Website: bh-photo
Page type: billing-address
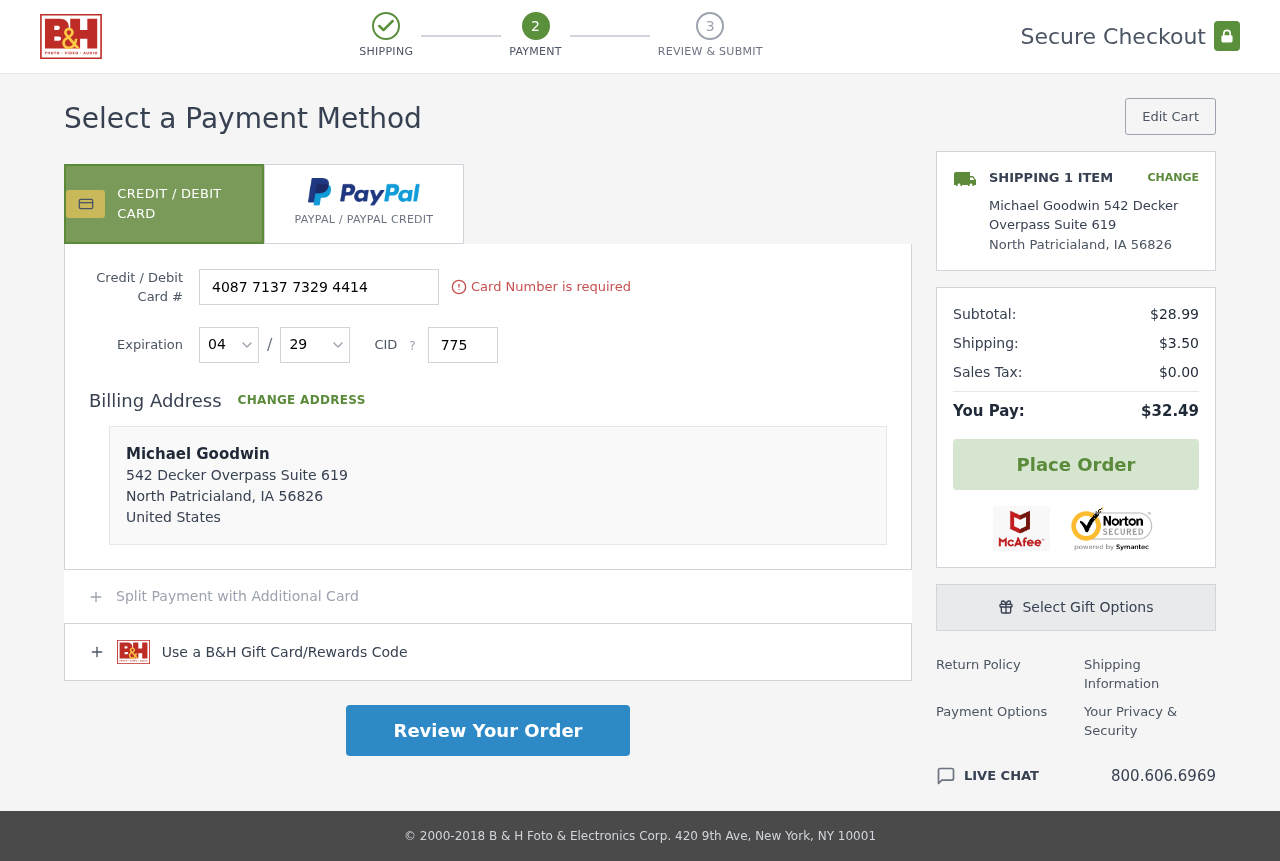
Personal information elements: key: PII_CARD_CVV
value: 775
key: PII_CARD_EXPIRY_MONTH
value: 04
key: PII_CARD_EXPIRY_YEAR
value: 29
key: PII_CARD_NUMBER
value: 4087 7137 7329 4414
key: PII_CITY
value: North Patricialand
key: PII_COUNTRY
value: United States
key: PII_FULLNAME
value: Michael Goodwin
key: PII_FULLNAME2
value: Michael Goodwin
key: PII_POSTCODE
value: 56826
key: PII_STATE_ABBR
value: IA
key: PII_STREET
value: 542 Decker Overpass Suite 619
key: PII_POSTCODE_FULL
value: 56826
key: PII_POSTCODE_NUMERIC
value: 56826
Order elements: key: ORDER_NUM_ITEMS
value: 1
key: ORDER_SUBTOTAL
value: $28.99
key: ORDER_SHIPPING_COST
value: $3.50
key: ORDER_TAX
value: $0.00
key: ORDER_TOTAL
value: $32.49